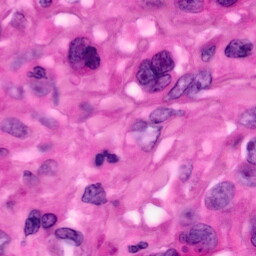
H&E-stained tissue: Pancreatic